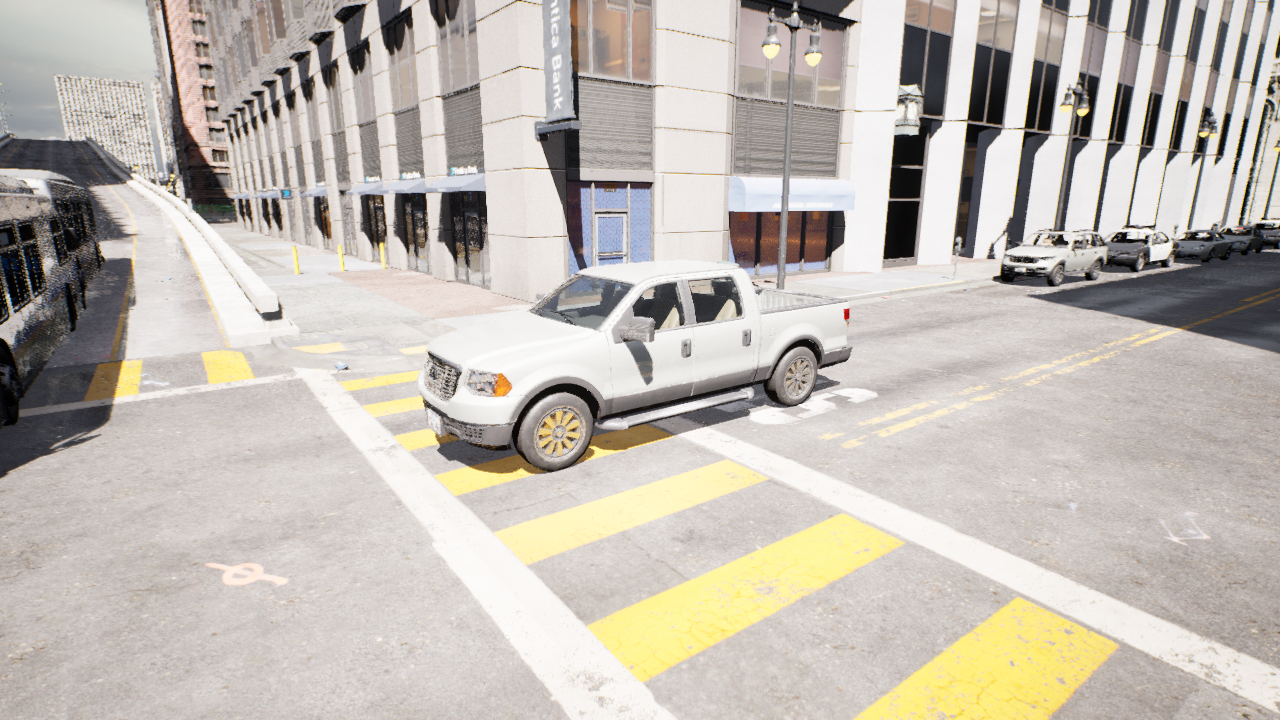
Venue: residential
Lighting: clear day
Vehicle rig: pickup